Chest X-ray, AP view. Patient: 20 years old, sex M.
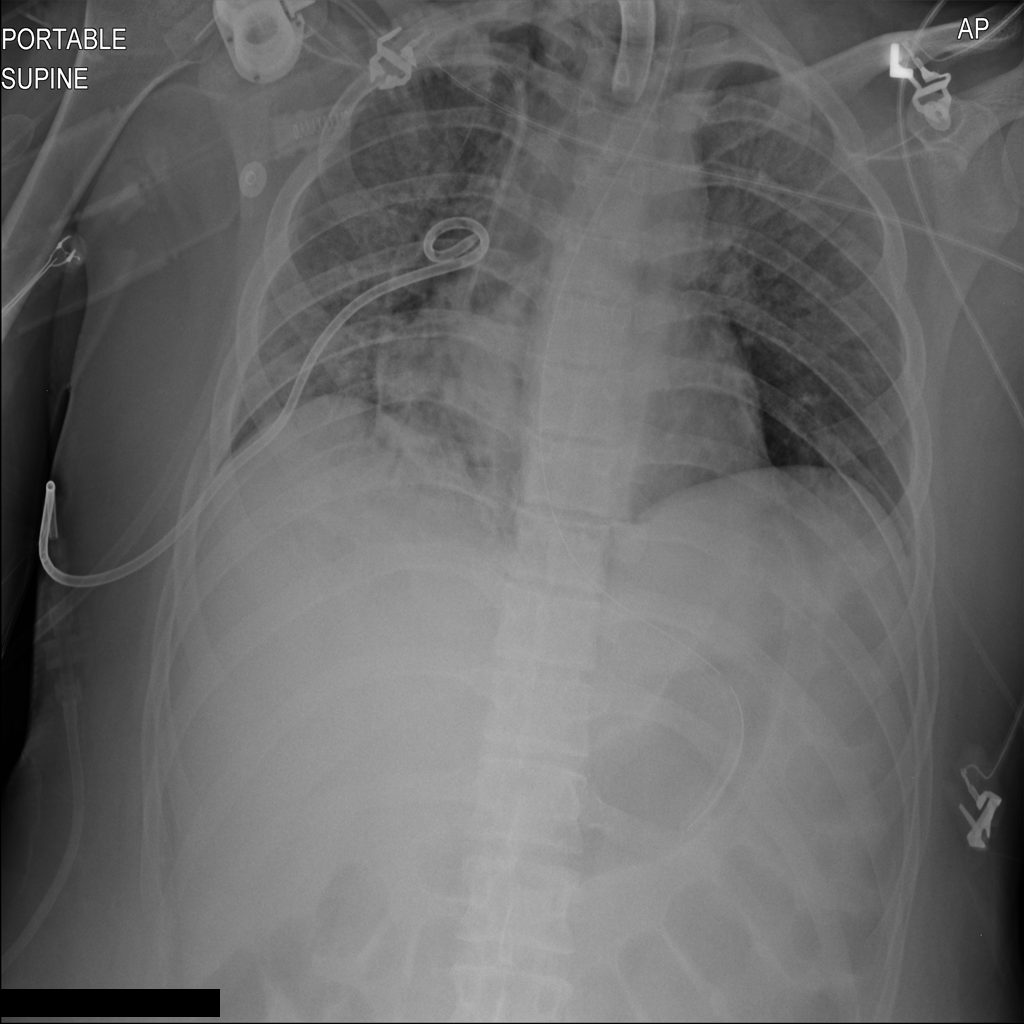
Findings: No Finding